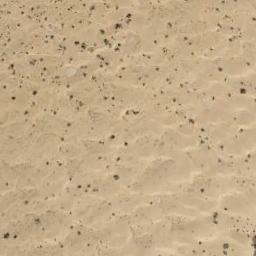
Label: desert